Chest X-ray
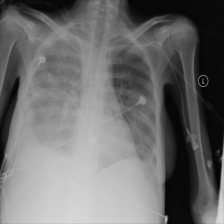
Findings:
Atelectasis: negative
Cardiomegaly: negative
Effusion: positive
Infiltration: negative
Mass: negative
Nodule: negative
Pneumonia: negative
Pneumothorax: negative
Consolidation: negative
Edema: negative
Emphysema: negative
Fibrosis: negative
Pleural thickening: negative
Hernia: negative